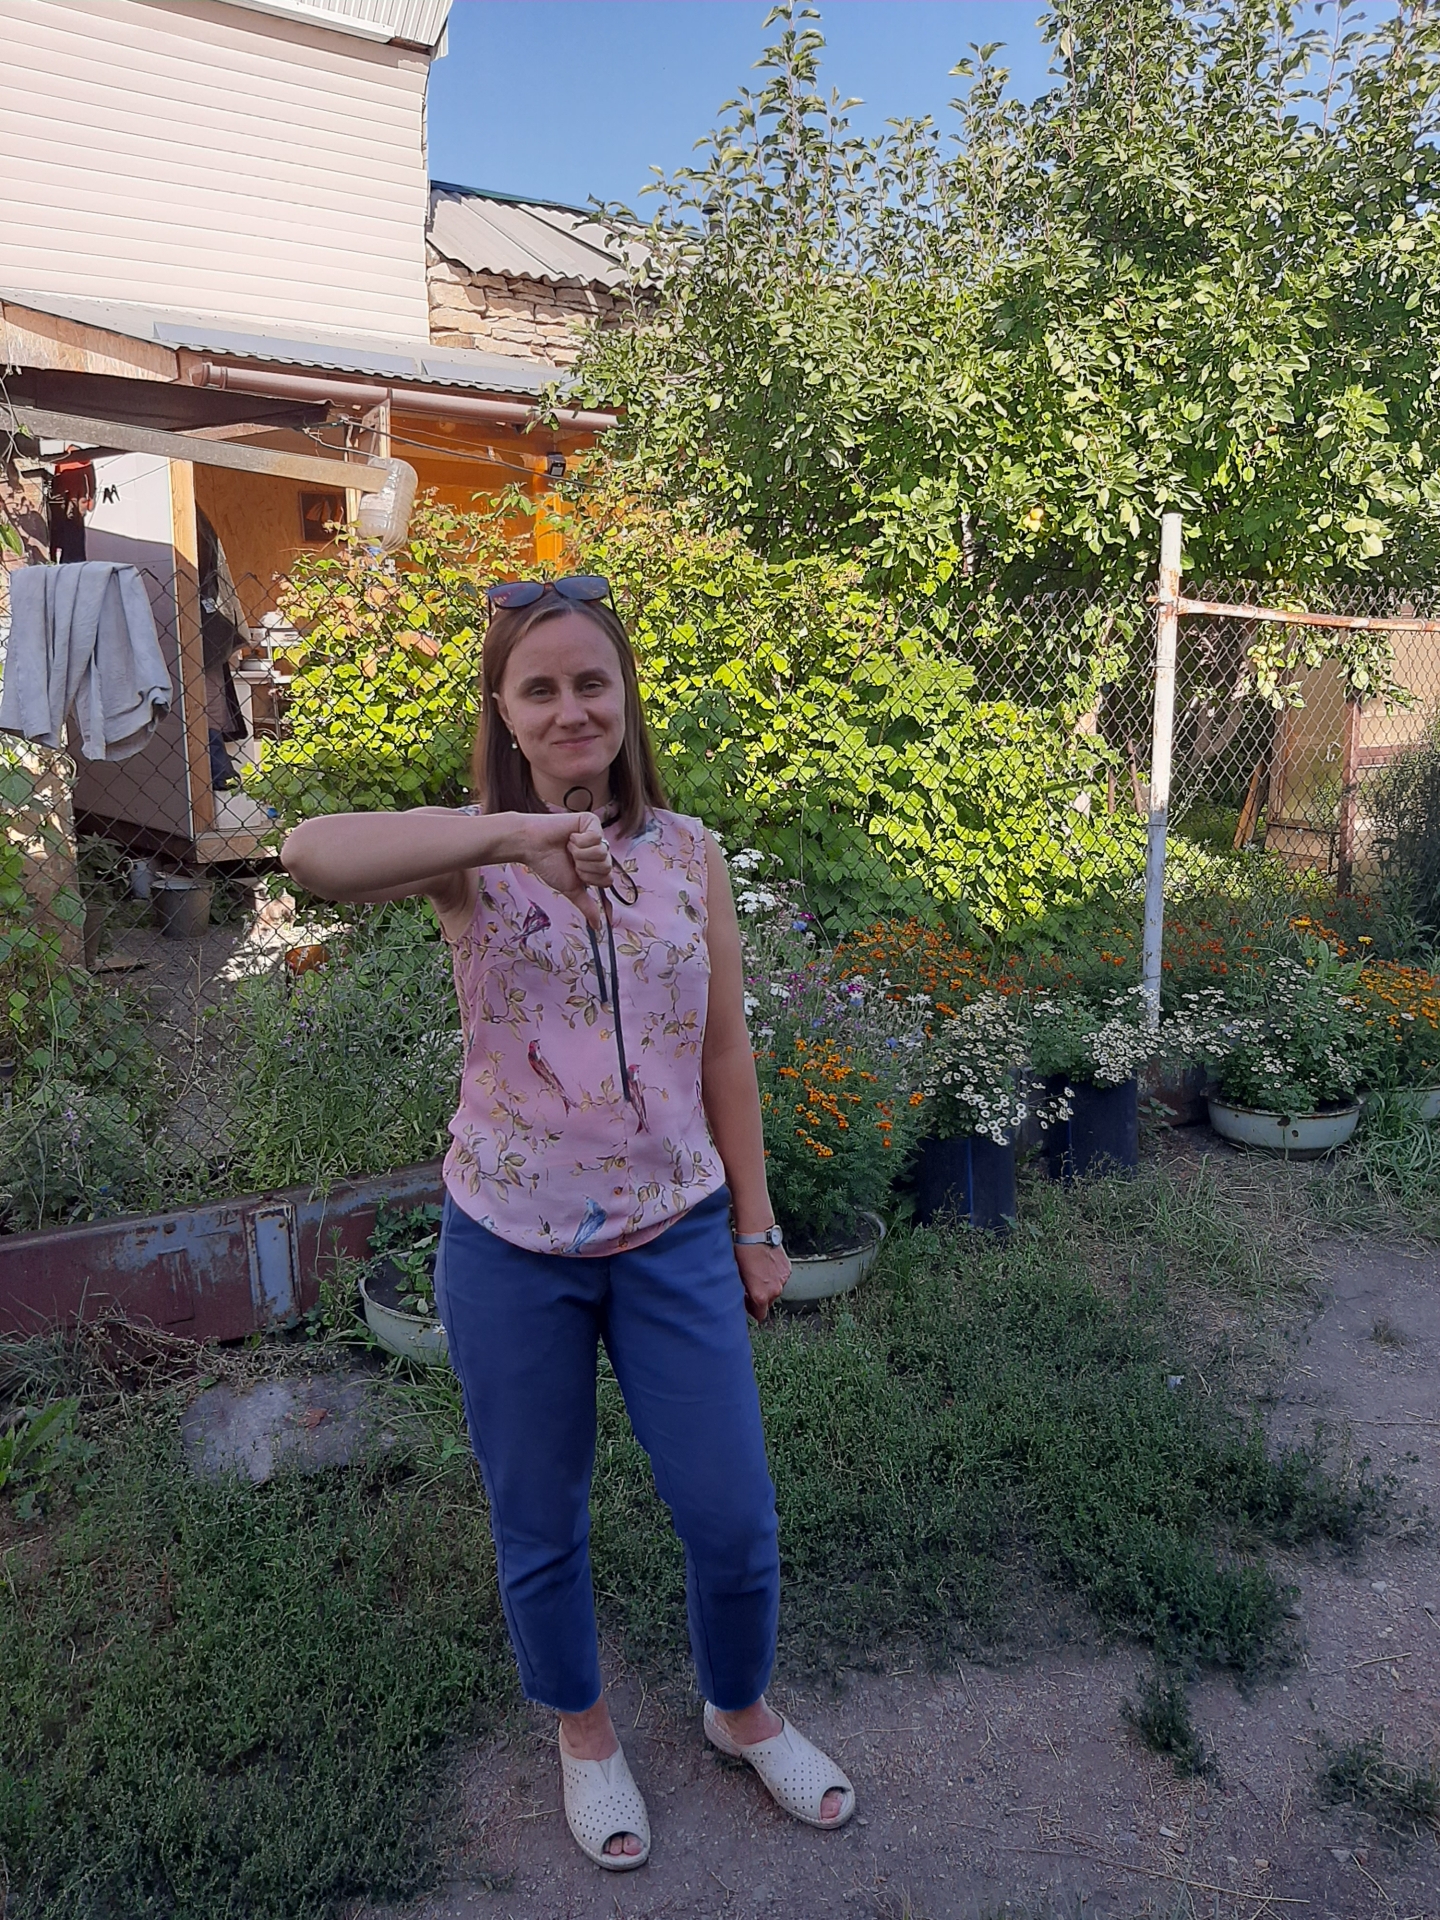
Label: clear